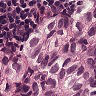
Metastatic tissue present: yes